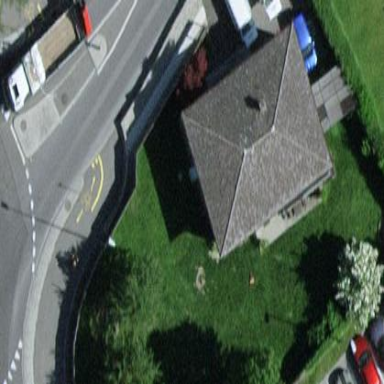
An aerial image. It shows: Detached building.